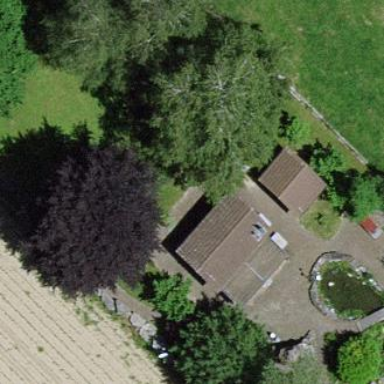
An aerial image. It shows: Shed building.